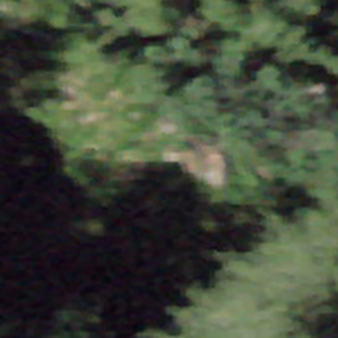
Label: other